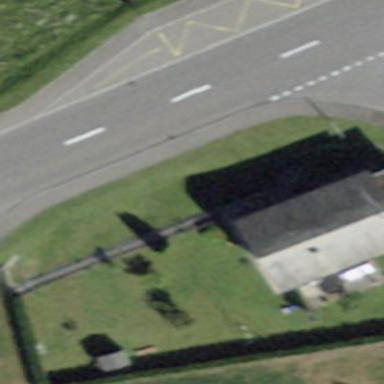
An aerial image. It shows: Detached building.